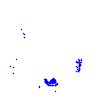
Particle: proton